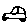
Label: car